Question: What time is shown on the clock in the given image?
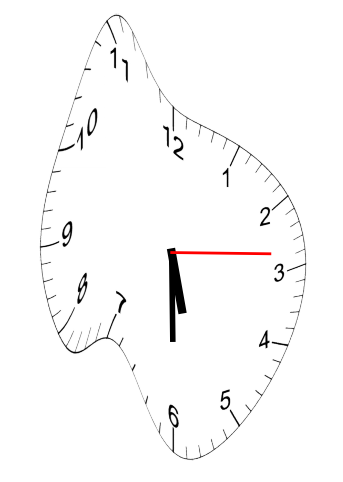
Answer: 05:30:14